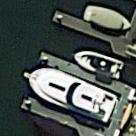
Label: Civil_yacht